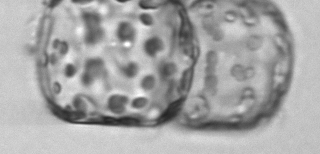
Label: Lauderia_annulata